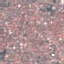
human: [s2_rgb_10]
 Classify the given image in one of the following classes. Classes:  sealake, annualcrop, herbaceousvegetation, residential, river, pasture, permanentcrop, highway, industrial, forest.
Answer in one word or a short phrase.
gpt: Residential